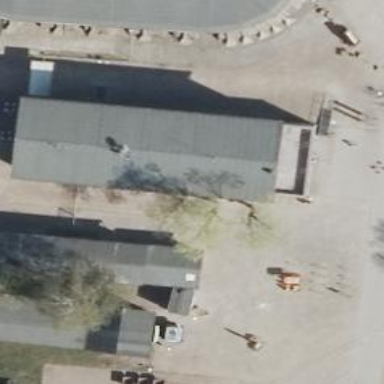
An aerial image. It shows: Museum.